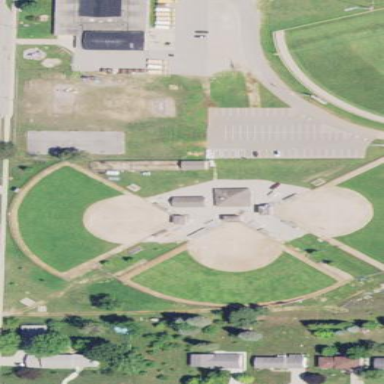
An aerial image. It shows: Baseball pitch for leisure land.